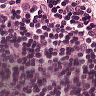
Metastatic tissue present: no